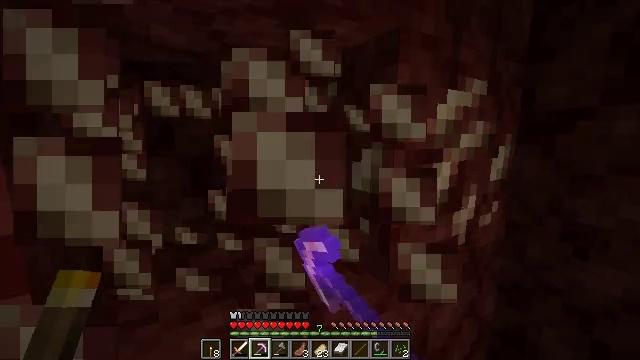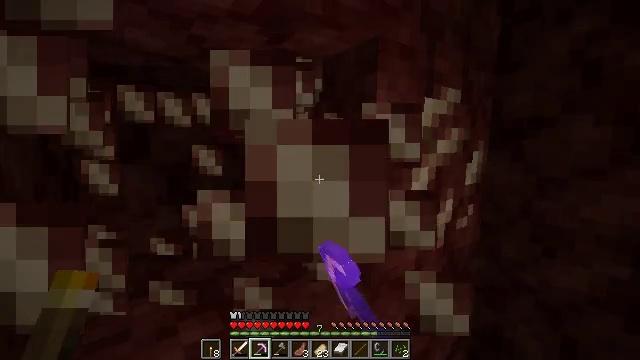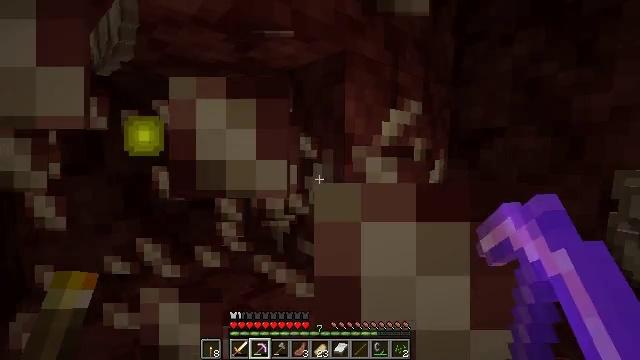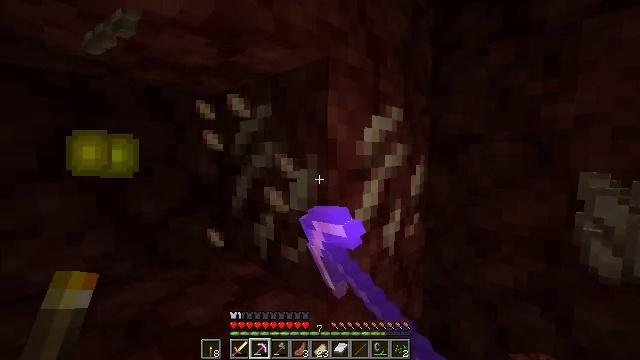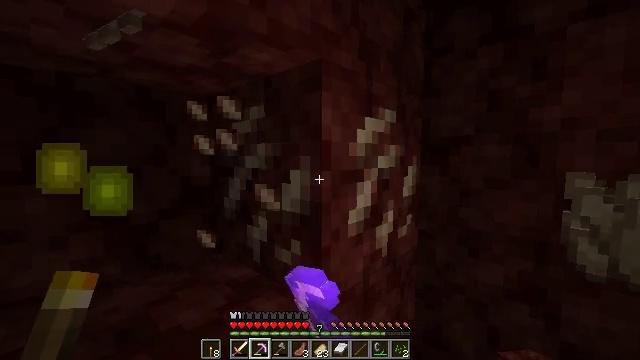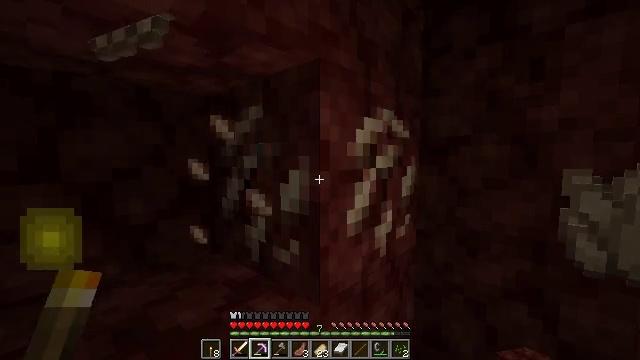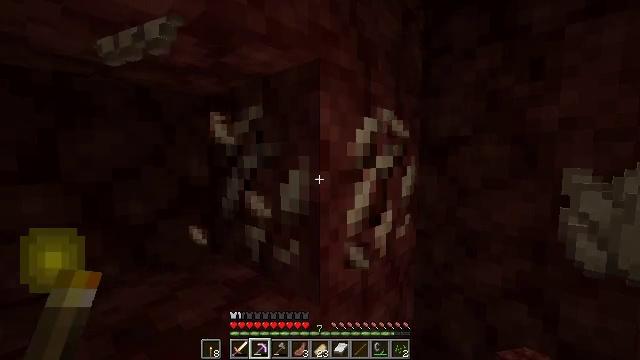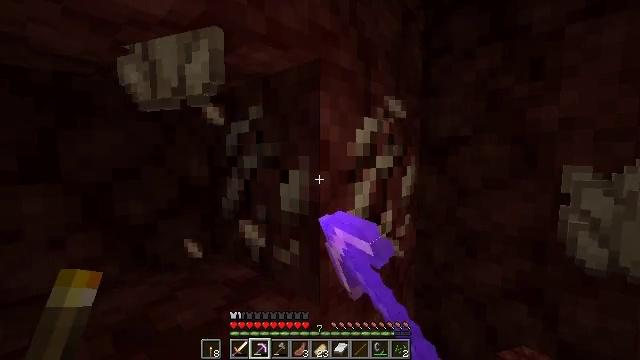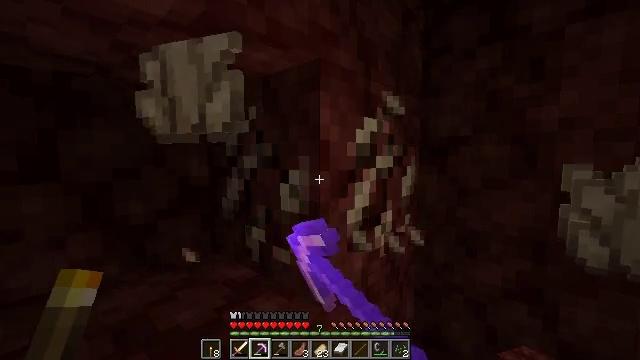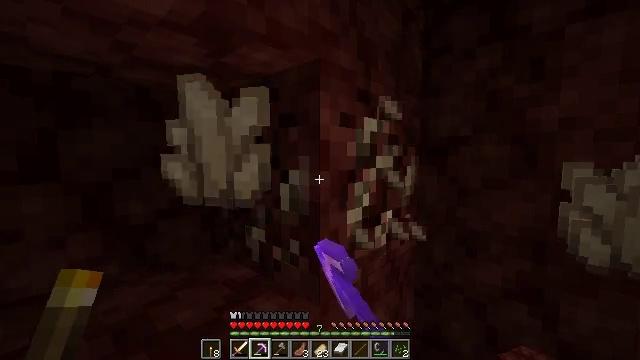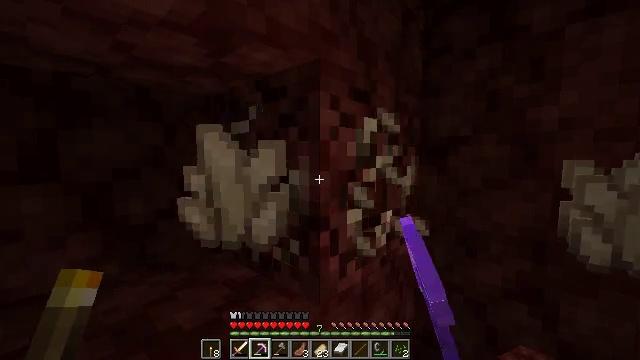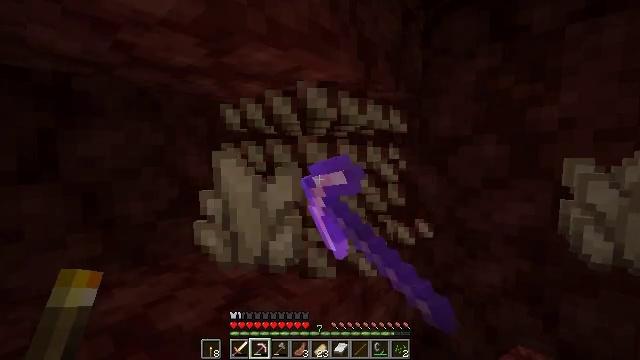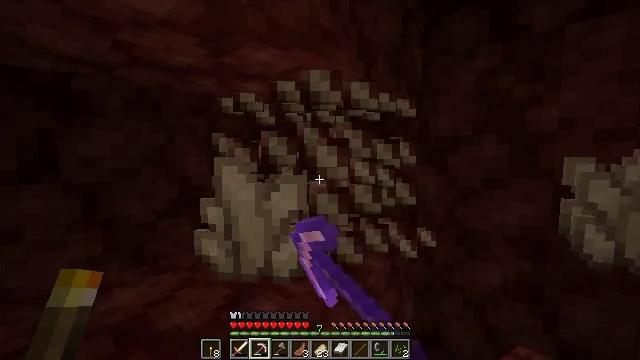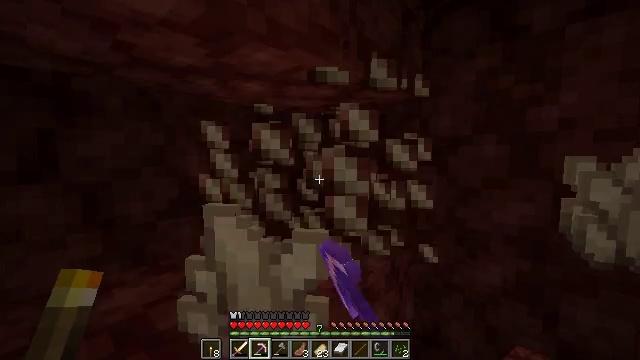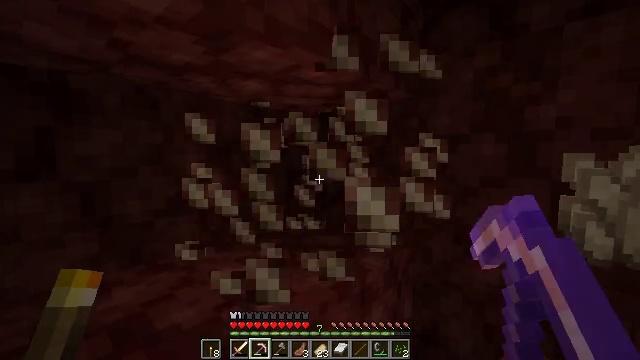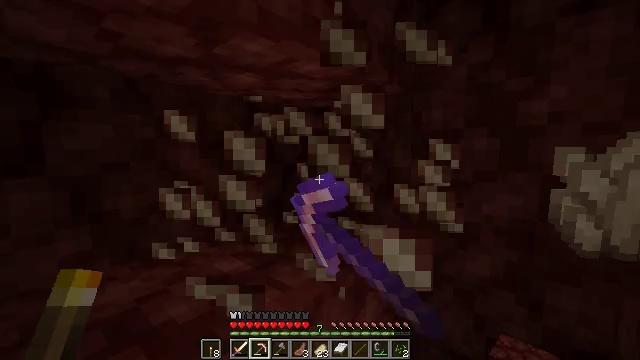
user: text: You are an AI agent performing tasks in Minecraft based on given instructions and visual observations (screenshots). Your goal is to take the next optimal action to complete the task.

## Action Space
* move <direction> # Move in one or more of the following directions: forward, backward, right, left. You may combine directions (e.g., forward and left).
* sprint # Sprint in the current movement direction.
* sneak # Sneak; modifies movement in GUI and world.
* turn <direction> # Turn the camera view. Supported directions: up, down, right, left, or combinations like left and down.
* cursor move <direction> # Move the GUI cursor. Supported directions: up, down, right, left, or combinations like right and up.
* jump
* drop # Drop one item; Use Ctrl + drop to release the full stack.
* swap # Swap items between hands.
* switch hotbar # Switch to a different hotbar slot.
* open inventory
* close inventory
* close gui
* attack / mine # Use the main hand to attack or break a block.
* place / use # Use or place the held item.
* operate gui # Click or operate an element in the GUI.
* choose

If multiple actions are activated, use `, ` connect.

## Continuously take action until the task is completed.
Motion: motion action
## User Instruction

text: Dig up the nether quartz ore.
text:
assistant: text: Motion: turn right and up, attack / mine
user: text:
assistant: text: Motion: turn right and up, attack / mine
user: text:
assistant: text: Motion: turn right and up, attack / mine
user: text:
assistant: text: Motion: turn right, attack / mine
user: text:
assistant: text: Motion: attack / mine
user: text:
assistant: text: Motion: attack / mine
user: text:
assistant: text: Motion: attack / mine
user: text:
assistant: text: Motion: attack / mine
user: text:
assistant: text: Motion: attack / mine
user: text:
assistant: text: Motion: attack / mine
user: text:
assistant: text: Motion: attack / mine
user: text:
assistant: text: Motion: attack / mine
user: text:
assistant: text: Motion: attack / mine
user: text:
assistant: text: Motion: attack / mine
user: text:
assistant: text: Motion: turn right and down, attack / mine
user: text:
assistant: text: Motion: attack / mine